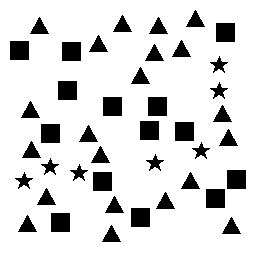
Squares: 14
Triangles: 21
Stars: 7
Total shapes: 42